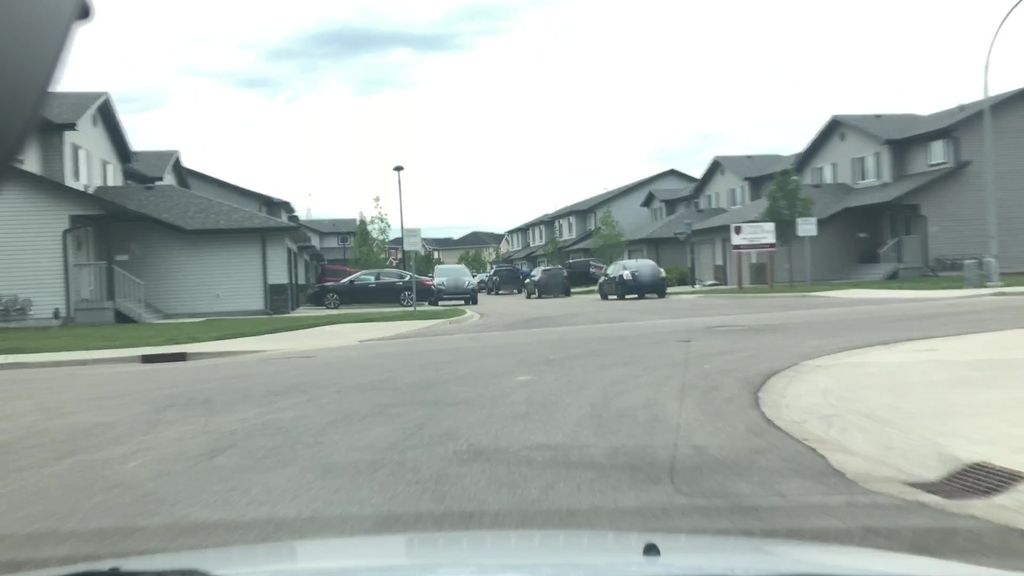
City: edmonton